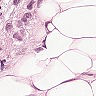
Metastatic tissue present: yes